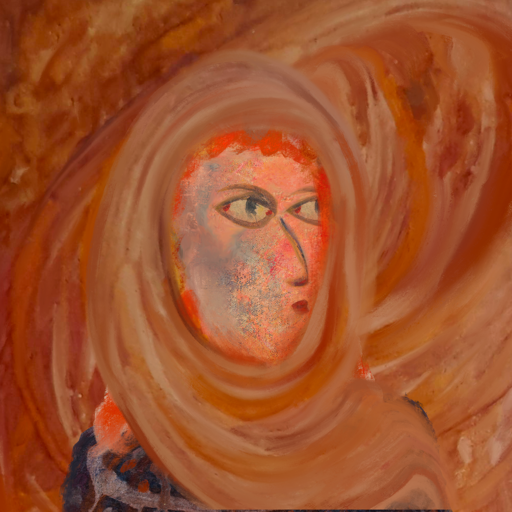
Background: Pious_Lady, Head And Neck Side: Irani, Face Side: GypsyMother, Bust: Hypocrite, Hair Side: Rupkatha, Head Accessory: Pious_Lady_Scarf, Second Necklace: Blank, Necklace: Blank, Baby: Blank